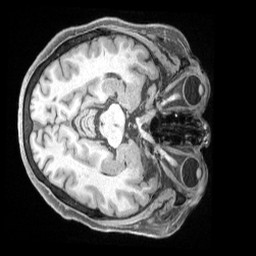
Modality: T1w
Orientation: axial
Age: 67
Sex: female
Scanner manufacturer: siemens
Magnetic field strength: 3 T
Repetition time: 2.5 s
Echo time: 0.00222 s